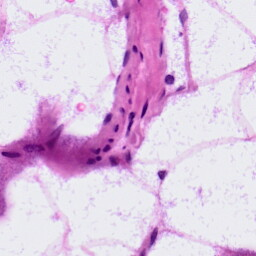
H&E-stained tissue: LymphNode